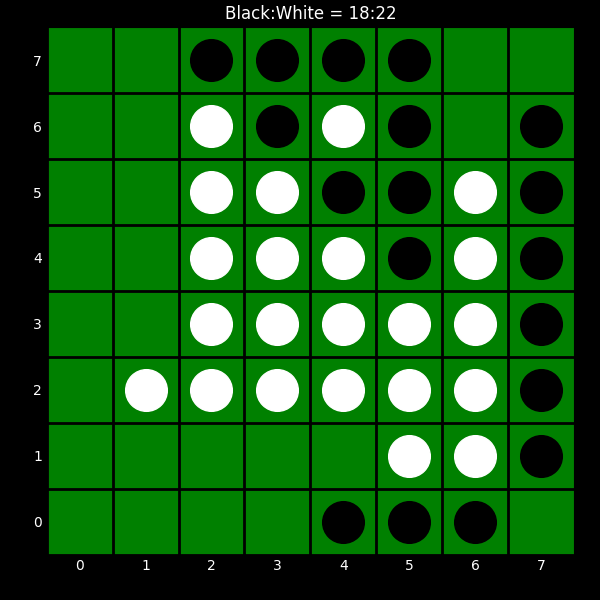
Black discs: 18
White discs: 22